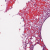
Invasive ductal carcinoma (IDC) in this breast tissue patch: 0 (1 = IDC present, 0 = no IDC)